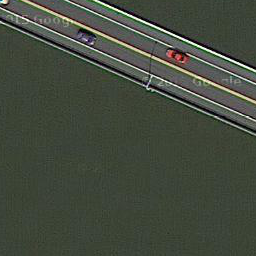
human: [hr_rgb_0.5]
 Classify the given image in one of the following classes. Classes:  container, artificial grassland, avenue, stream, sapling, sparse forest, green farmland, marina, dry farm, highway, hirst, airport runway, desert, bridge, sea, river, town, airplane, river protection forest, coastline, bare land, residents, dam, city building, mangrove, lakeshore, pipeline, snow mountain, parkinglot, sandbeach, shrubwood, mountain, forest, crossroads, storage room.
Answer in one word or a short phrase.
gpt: bridge